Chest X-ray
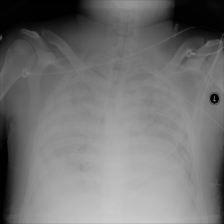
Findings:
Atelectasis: negative
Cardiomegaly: negative
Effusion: negative
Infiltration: negative
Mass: negative
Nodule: negative
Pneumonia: negative
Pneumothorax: negative
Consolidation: negative
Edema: negative
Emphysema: negative
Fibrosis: negative
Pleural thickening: negative
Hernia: negative